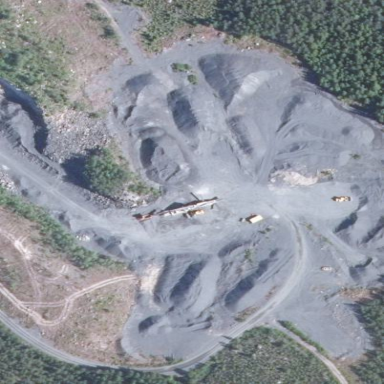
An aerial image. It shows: Quarry area.